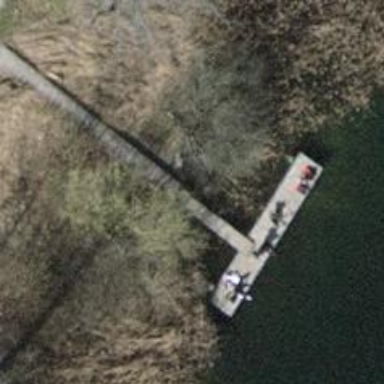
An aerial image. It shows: Pier made for path by the road.